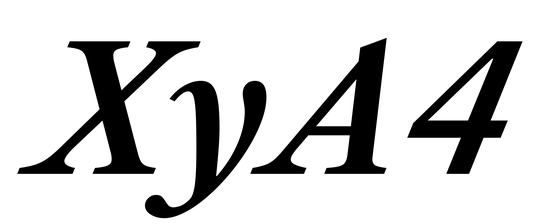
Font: LibreCaslonText-Italic_Bold_Italic